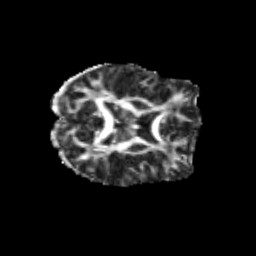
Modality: FA
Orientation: axial
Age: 31
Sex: female
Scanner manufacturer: siemens
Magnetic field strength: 3 T
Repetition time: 3.5 s
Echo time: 0.113 s